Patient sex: M
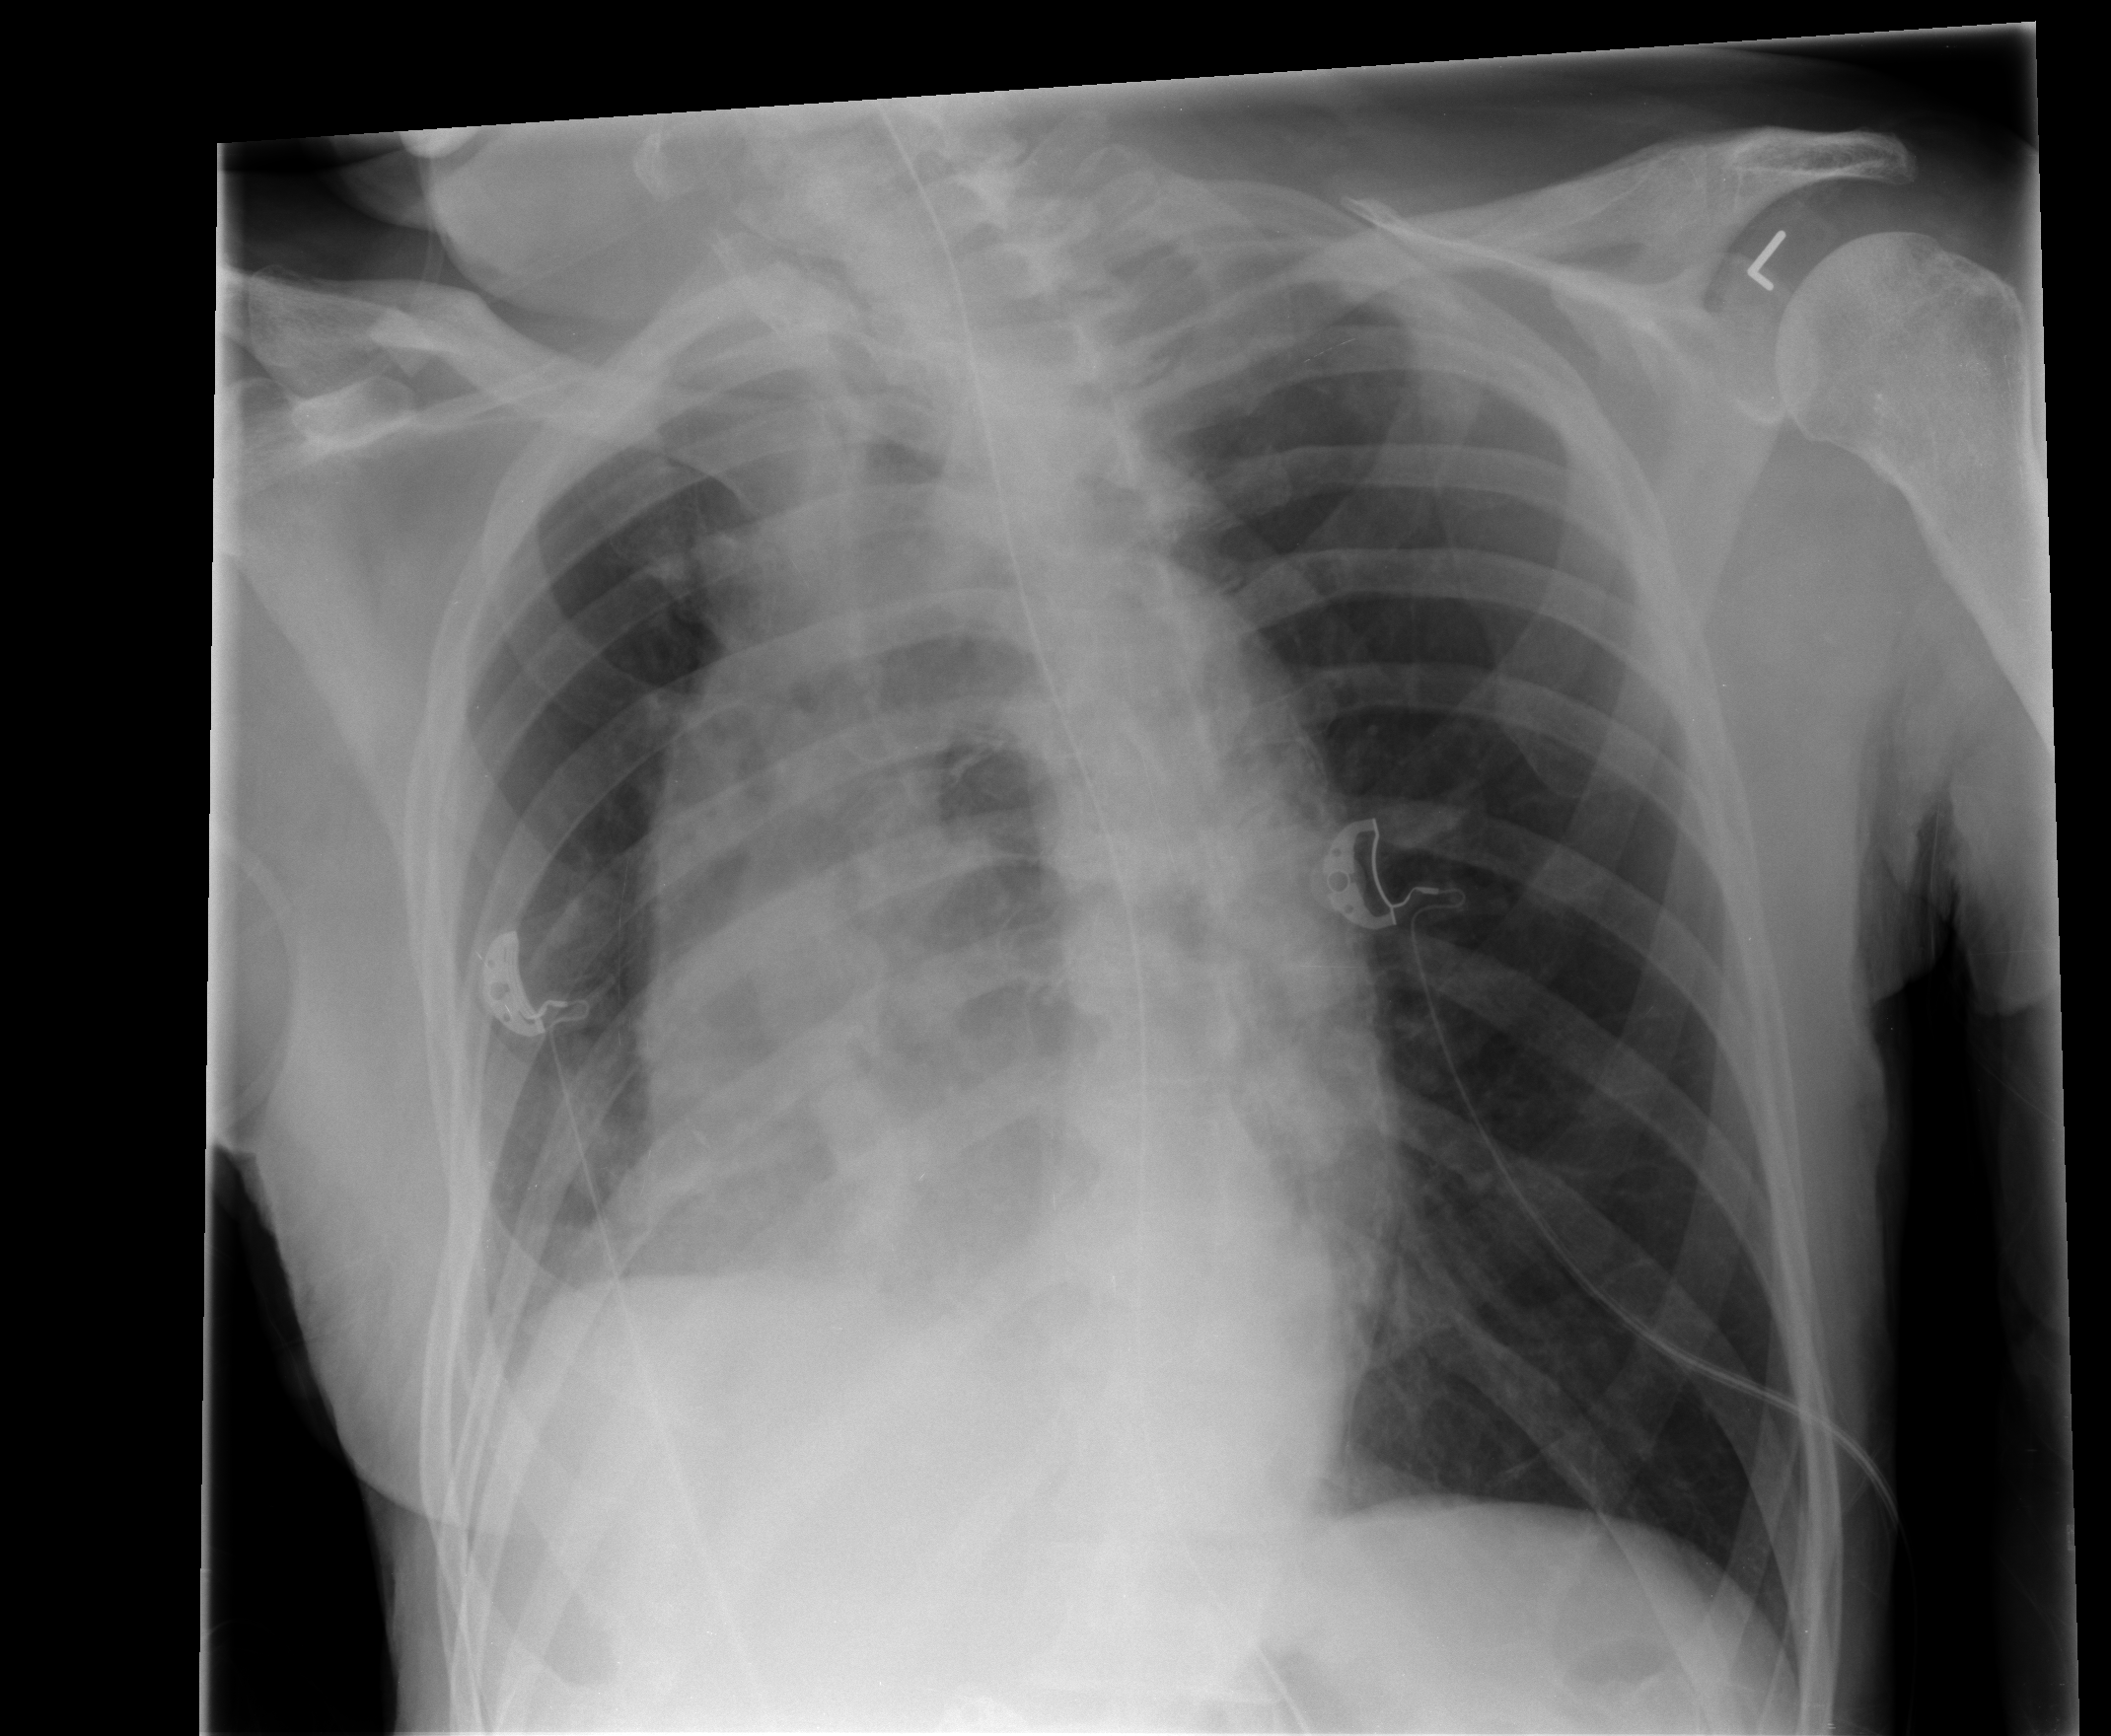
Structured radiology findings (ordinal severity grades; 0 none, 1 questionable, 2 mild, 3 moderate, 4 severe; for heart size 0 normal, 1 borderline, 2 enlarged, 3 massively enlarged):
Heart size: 1
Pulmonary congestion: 0
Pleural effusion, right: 0
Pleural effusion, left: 0
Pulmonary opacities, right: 0
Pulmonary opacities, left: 0
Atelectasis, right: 2
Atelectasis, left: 0